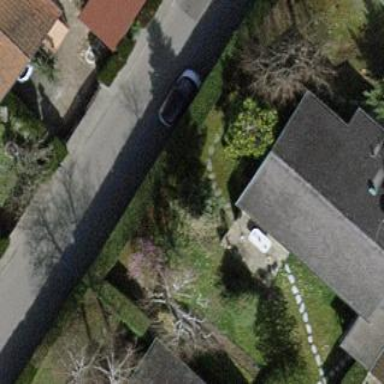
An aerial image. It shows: Garden enclosed by fence.